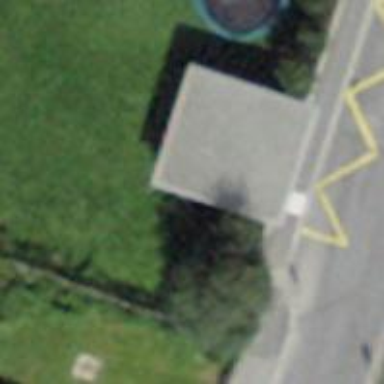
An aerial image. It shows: Shelter for public transport located on the roof of building.